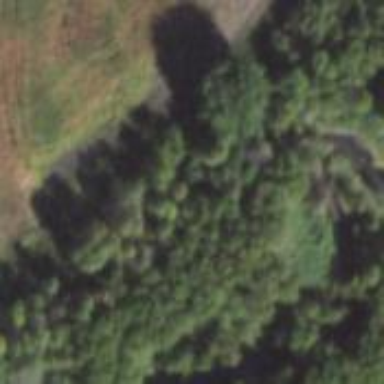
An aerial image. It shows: Mixed woodland area with variety of leaf cycles.